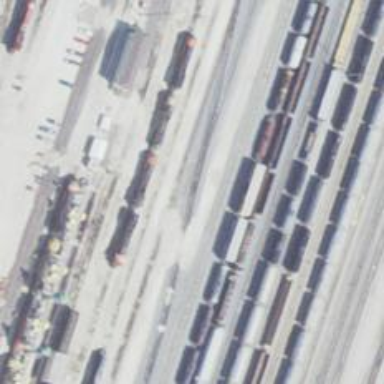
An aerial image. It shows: Railway yard.